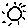
Label: sun